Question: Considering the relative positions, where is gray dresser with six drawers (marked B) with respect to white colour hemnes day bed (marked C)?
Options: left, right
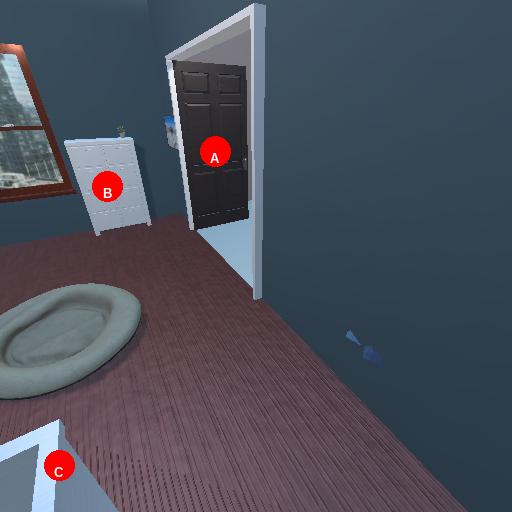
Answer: left